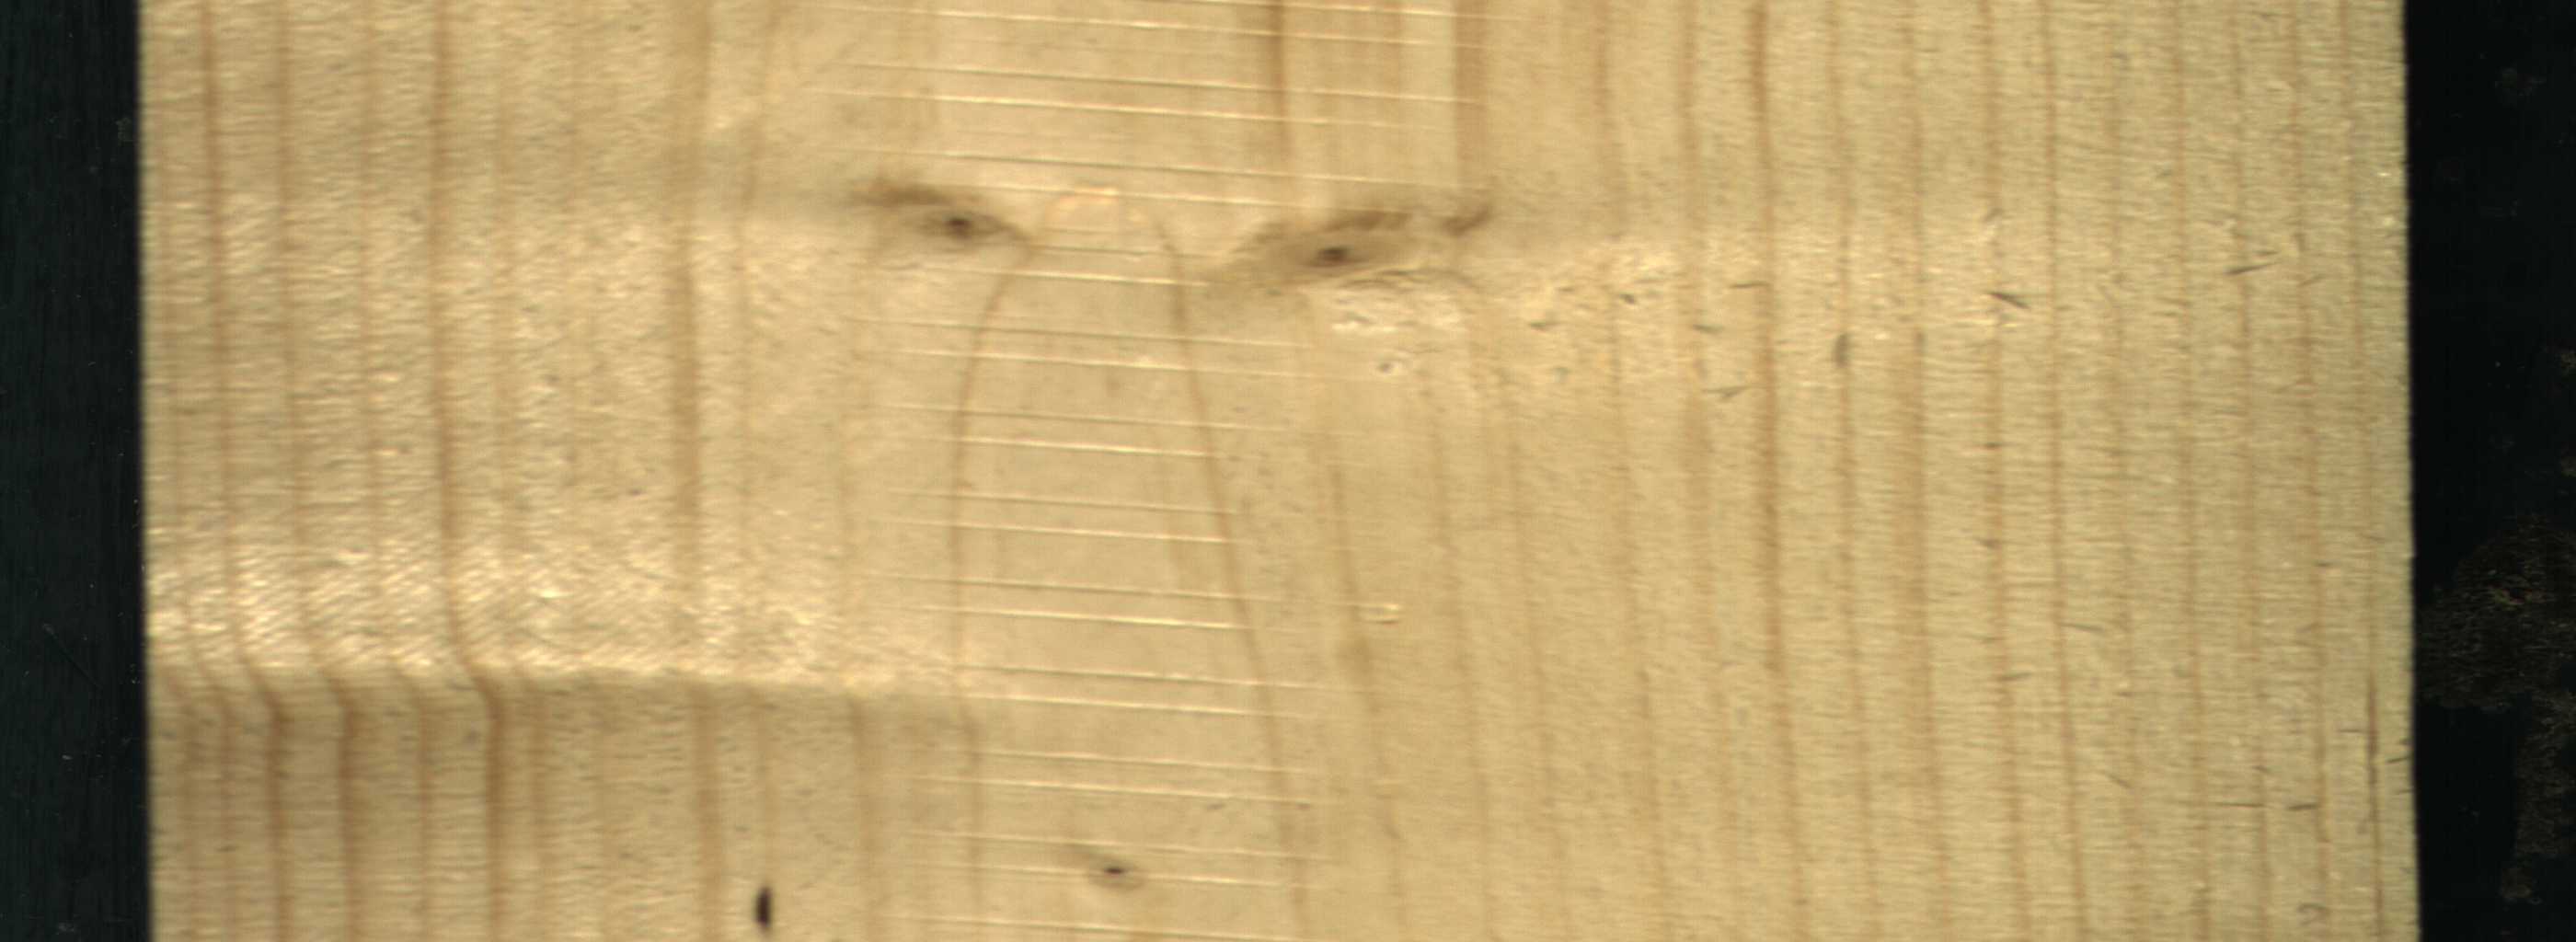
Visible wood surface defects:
resin
Live_Knot
Live_Knot